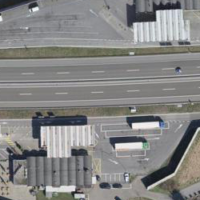
EUNIS habitat code: 57
Species observed at this site:
Milvus milvus
Lamium galeobdolon
Prunus padus
Ciconia ciconia